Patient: sex M, age 52
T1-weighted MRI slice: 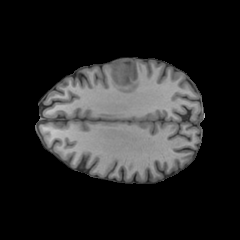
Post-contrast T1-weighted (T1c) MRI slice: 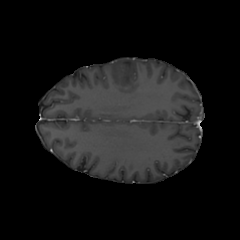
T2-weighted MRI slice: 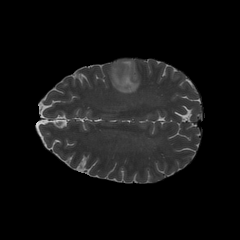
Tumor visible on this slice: yes
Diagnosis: Astrocytoma, IDH-wildtype
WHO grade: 3